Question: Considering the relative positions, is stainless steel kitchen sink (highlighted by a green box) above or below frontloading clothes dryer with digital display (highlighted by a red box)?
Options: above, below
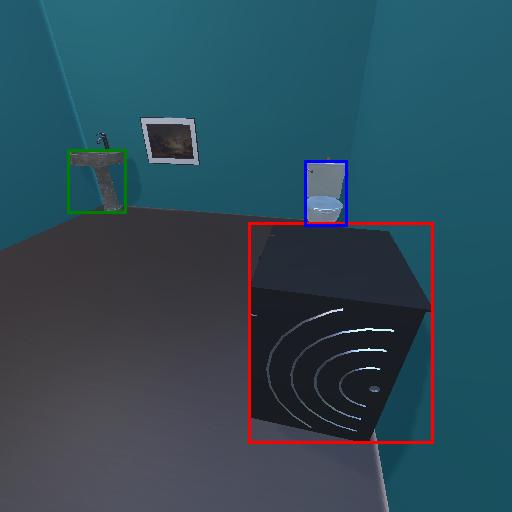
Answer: above